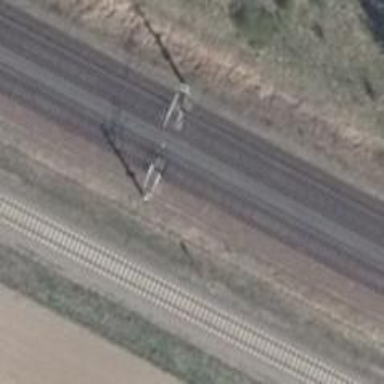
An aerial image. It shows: Railway signal with block marker type for train protection. Catenary masts are present along the railway signal.